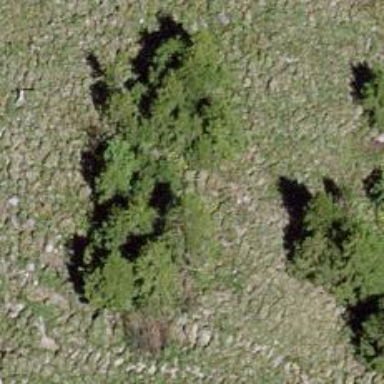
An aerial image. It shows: Needle-leaved tree in its natural environment.